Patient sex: F
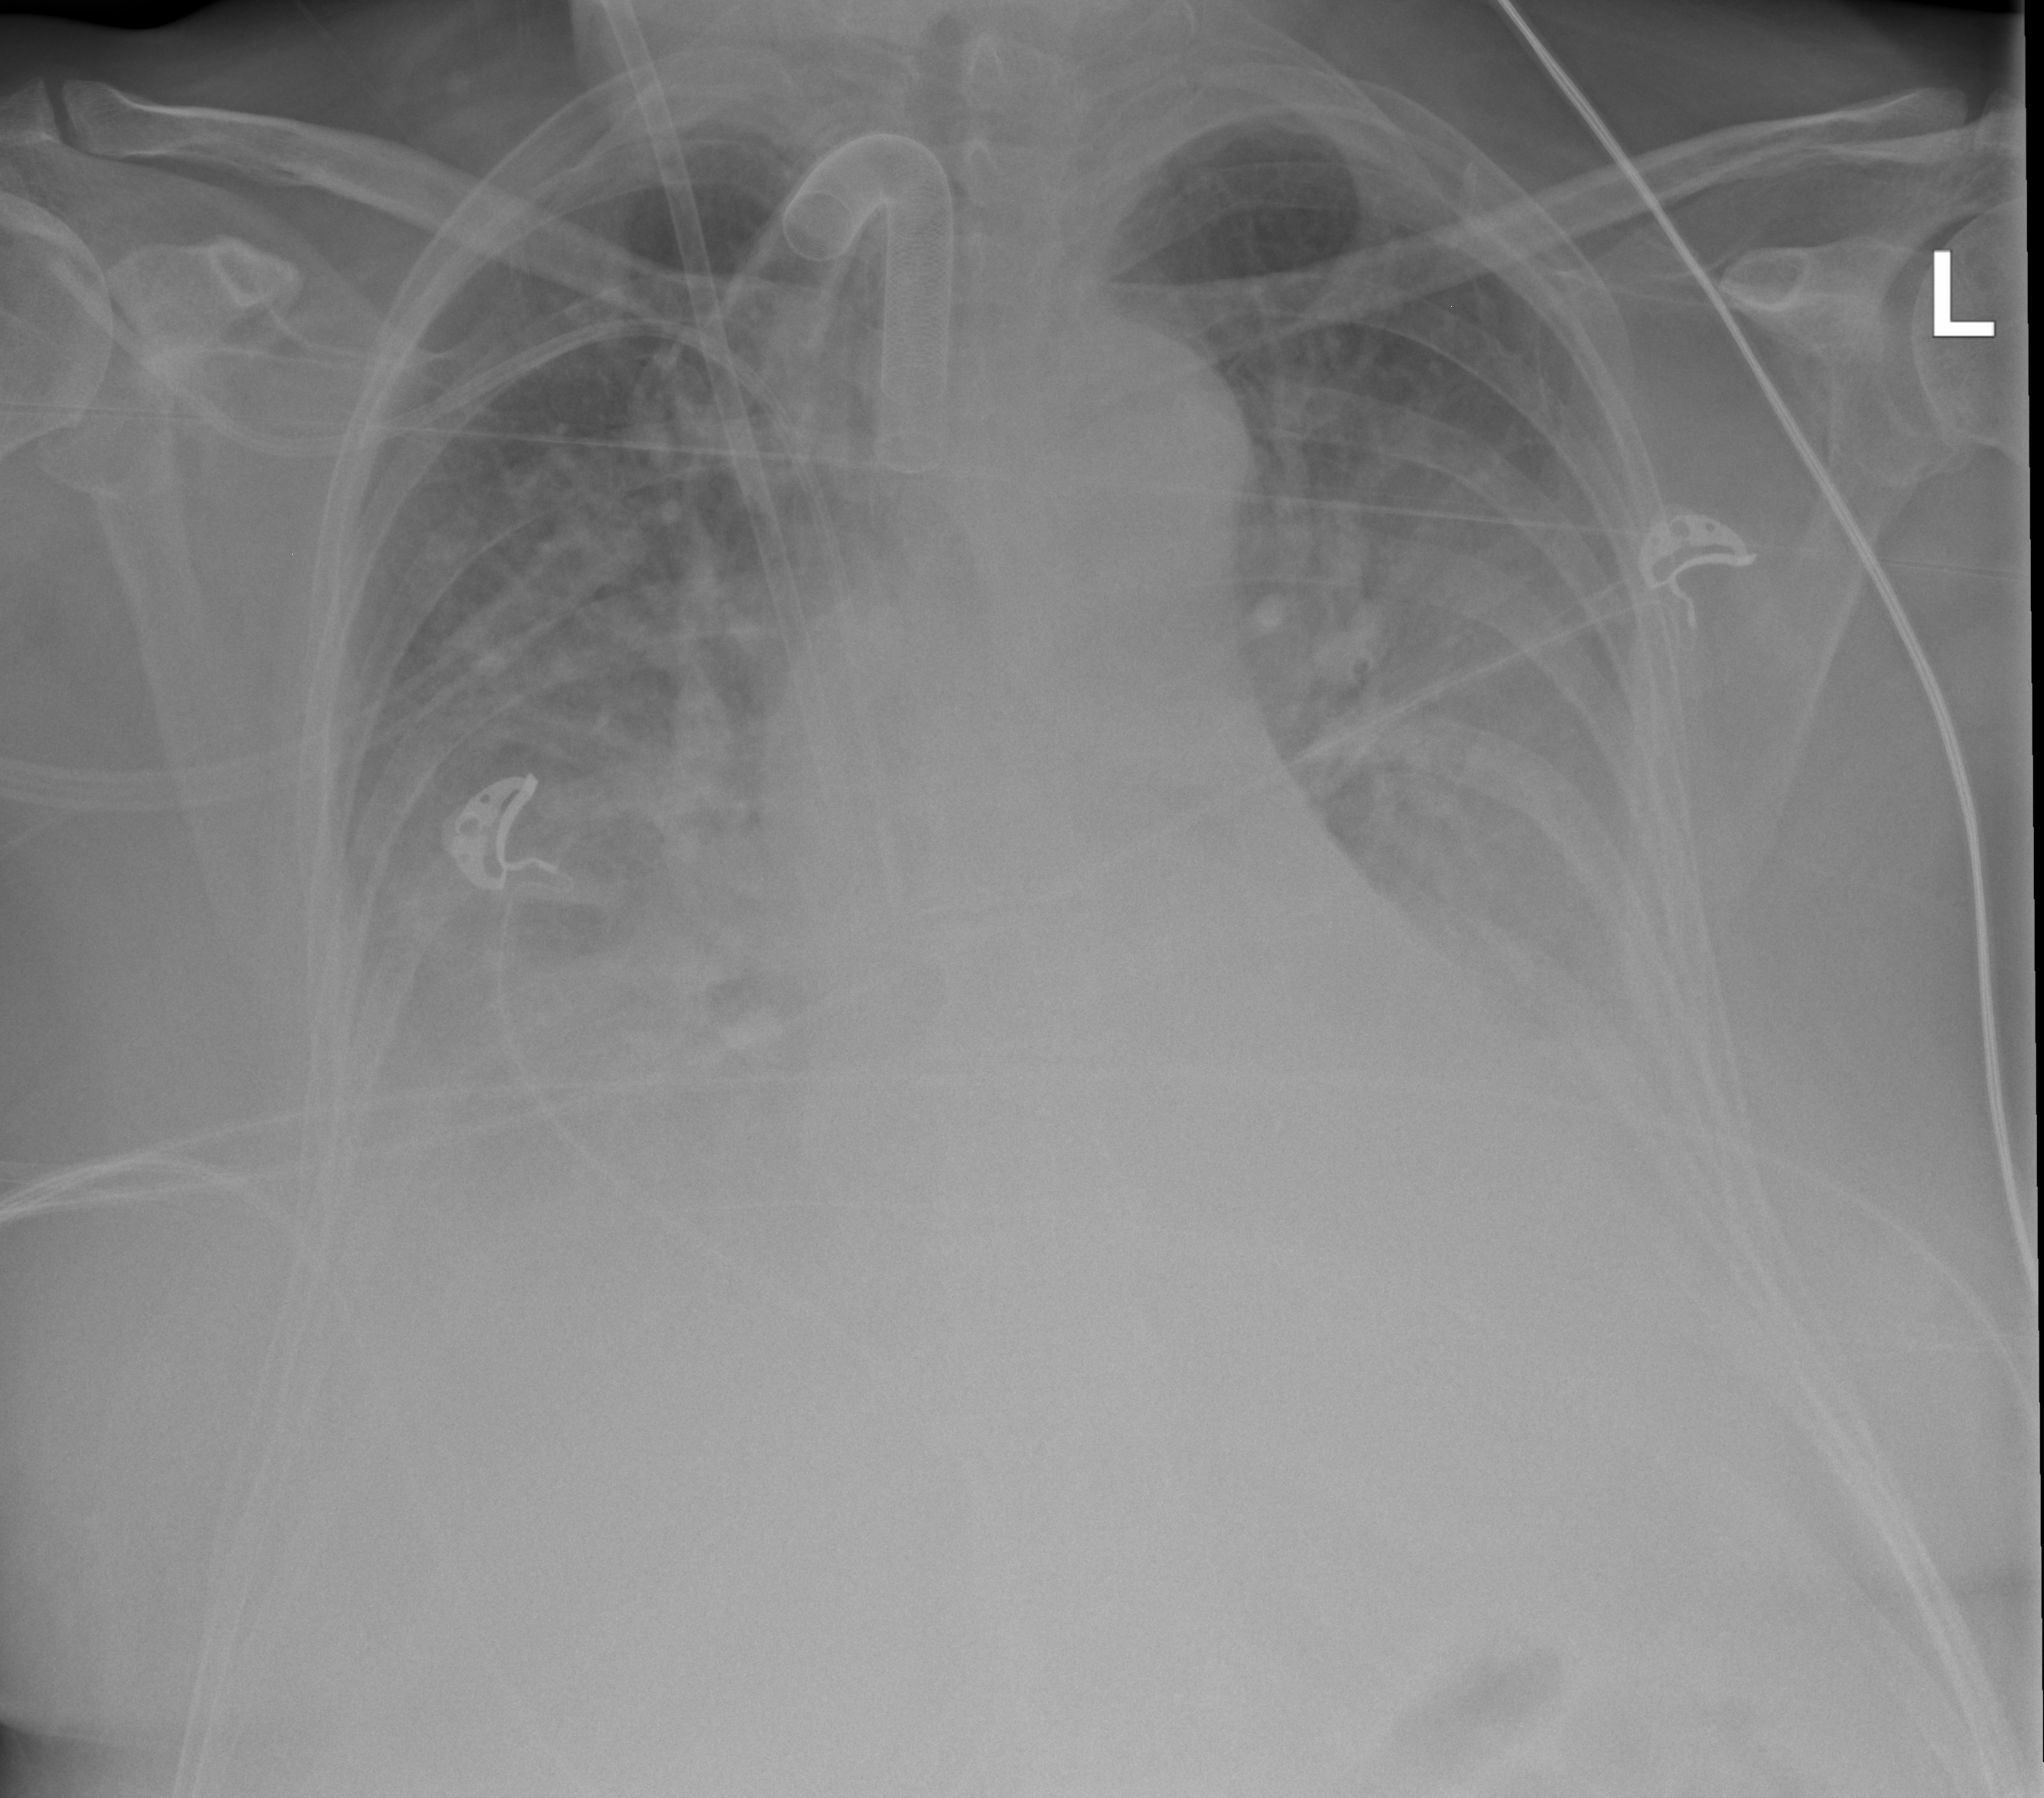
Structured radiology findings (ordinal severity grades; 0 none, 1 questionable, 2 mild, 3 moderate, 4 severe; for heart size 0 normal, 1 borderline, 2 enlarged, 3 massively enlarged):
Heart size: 1
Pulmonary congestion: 3
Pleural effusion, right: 3
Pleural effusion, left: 3
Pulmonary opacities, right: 2
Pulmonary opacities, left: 0
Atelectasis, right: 2
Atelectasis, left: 2